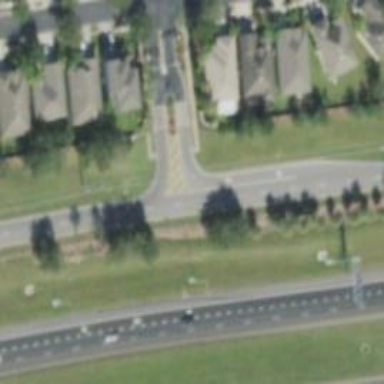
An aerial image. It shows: Footway.